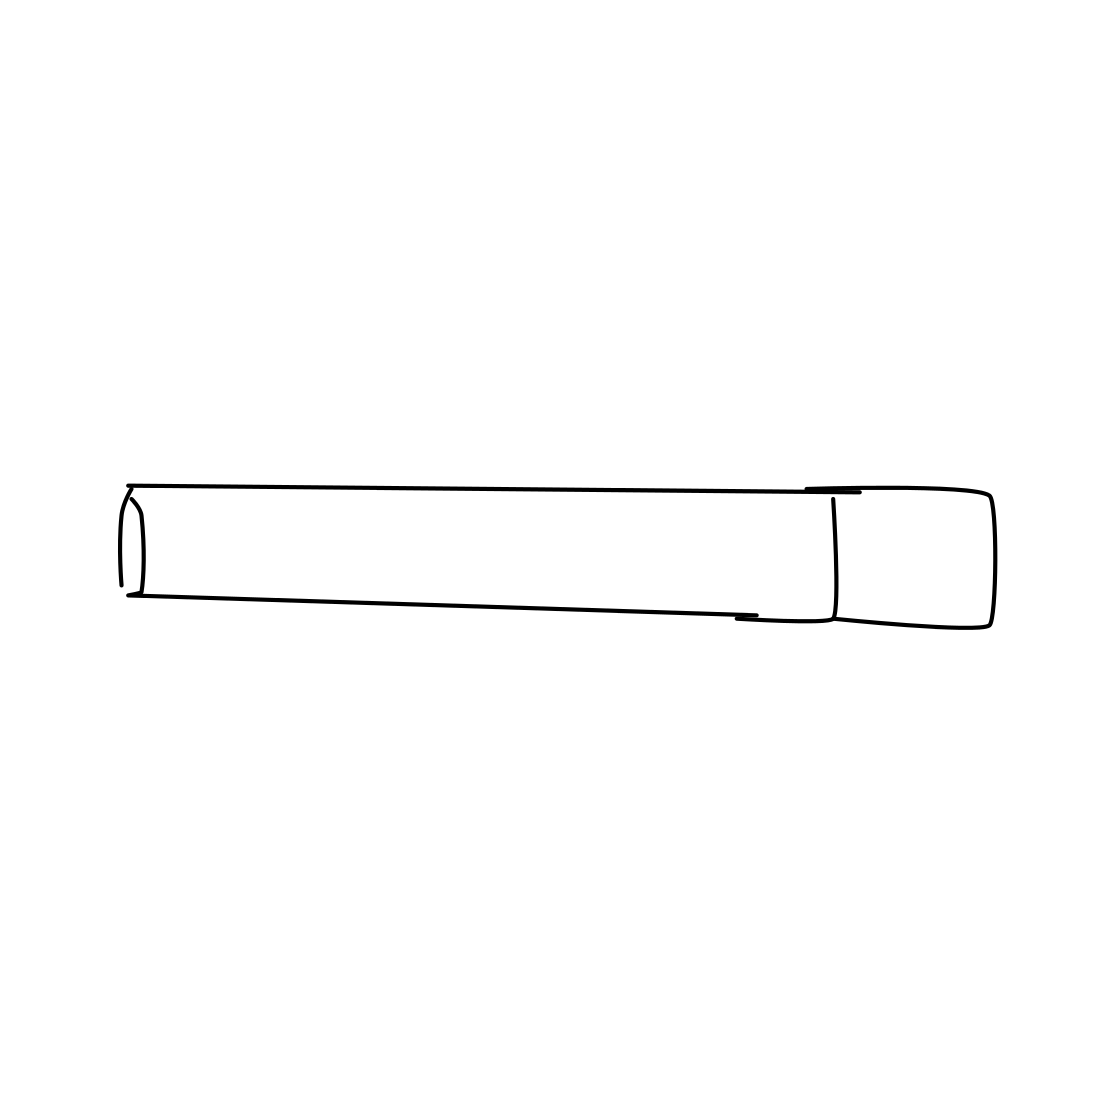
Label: cigarette